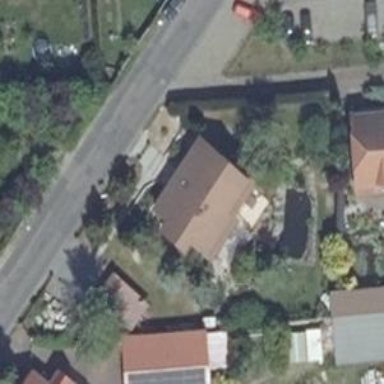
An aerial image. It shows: Detached building with gabled roof.